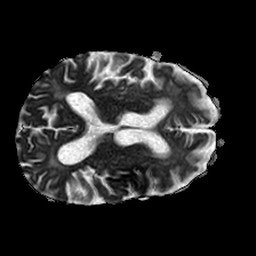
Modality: ADC
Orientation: axial
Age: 70
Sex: female
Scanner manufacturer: philips
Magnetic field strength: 1.5 T
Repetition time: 3.662 s
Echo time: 0.06922 s